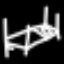
Label: bed